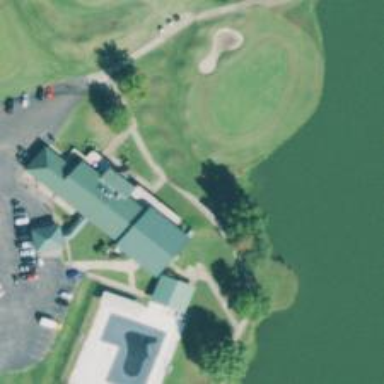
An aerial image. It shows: Clubhouse building for golf.